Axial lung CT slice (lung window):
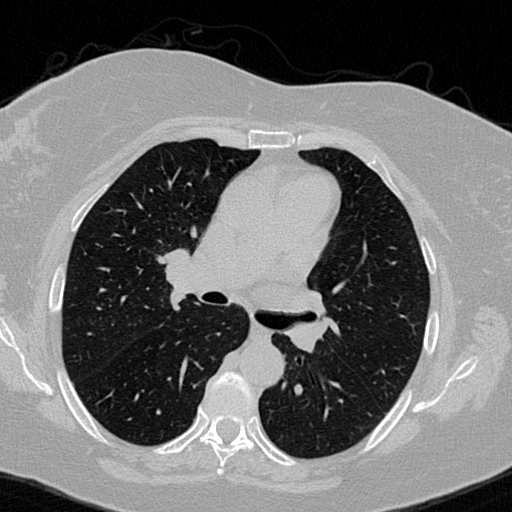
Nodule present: no